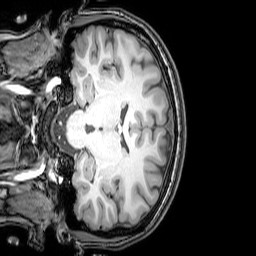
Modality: T1w
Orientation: coronal
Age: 24
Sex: female
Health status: healthy
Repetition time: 0.081 s
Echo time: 0.037 s